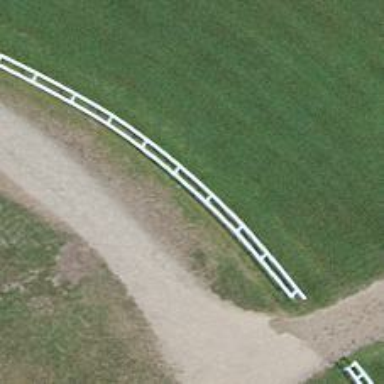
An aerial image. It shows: Fence made of wood.